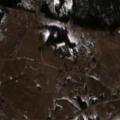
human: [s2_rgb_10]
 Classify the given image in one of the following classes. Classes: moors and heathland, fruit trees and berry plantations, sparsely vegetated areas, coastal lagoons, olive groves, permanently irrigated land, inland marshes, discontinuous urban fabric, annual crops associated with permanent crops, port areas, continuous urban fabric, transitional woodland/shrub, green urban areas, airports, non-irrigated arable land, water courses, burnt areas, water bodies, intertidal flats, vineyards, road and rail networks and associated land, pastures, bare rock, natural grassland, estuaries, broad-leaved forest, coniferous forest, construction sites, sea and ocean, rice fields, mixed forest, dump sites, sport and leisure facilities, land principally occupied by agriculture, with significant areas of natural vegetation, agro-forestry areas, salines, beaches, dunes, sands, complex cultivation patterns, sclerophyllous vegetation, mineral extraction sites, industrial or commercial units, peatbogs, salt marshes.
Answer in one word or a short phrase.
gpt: non-irrigated arable land, pastures, complex cultivation patterns, coniferous forest, mixed forest